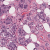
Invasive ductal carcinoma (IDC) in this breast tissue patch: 1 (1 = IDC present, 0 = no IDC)